Chest X-ray. View position: PA
Patient age: 30
Patient sex: M
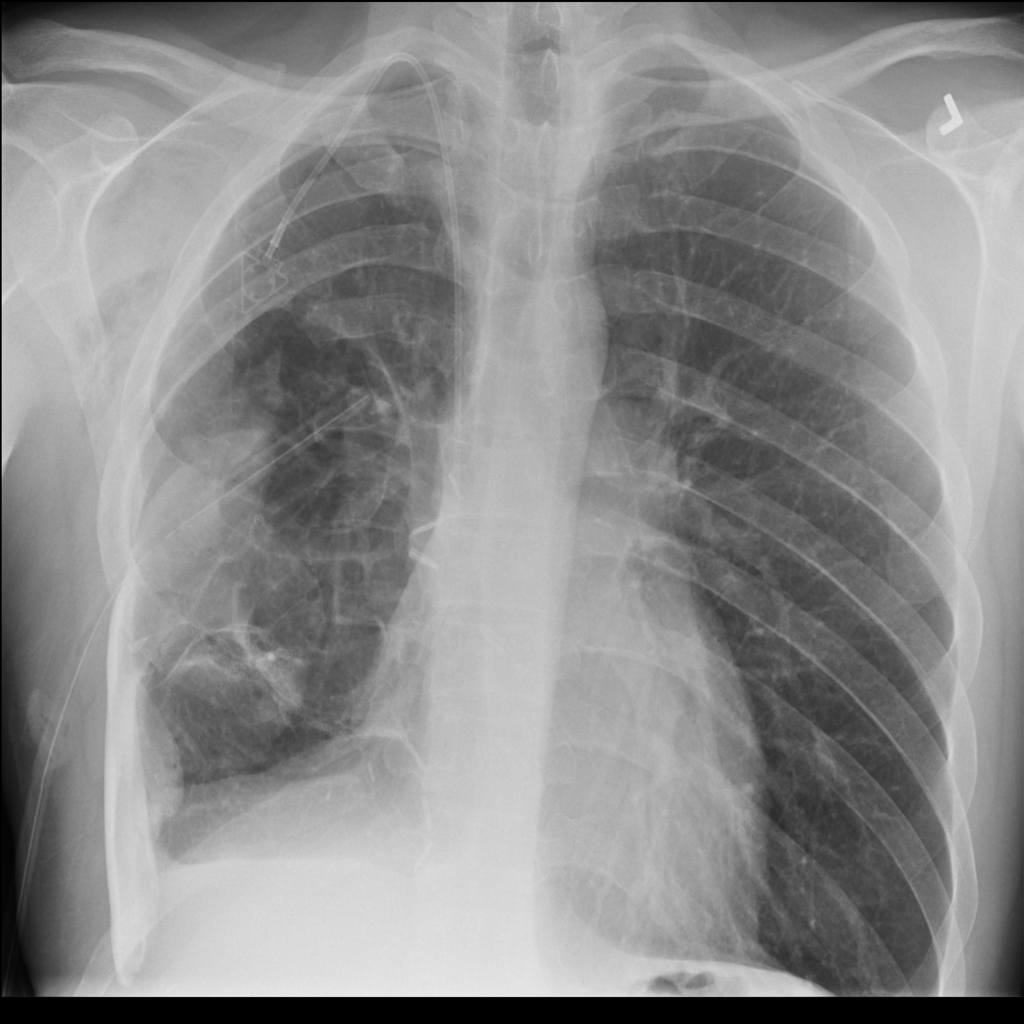
Finding: Pneumothorax